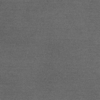
Label: dusty